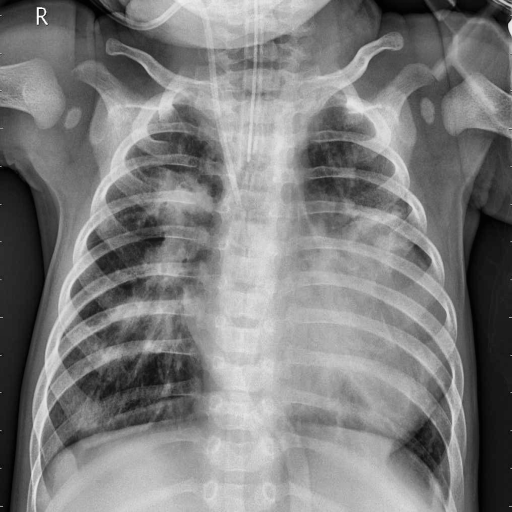
Finding: PNEUMONIA